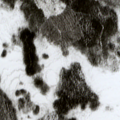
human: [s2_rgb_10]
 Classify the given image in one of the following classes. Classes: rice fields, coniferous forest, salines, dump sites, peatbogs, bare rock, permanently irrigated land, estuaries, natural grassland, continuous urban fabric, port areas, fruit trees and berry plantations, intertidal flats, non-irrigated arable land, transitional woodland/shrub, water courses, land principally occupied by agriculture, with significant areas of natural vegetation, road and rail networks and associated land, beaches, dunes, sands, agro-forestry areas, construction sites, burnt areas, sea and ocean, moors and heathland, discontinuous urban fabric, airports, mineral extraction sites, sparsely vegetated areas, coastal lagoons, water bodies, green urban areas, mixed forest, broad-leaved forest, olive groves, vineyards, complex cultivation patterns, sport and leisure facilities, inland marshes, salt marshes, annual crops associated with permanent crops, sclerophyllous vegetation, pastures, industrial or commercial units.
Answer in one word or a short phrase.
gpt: coniferous forest, peatbogs